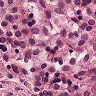
Metastatic tissue present: no